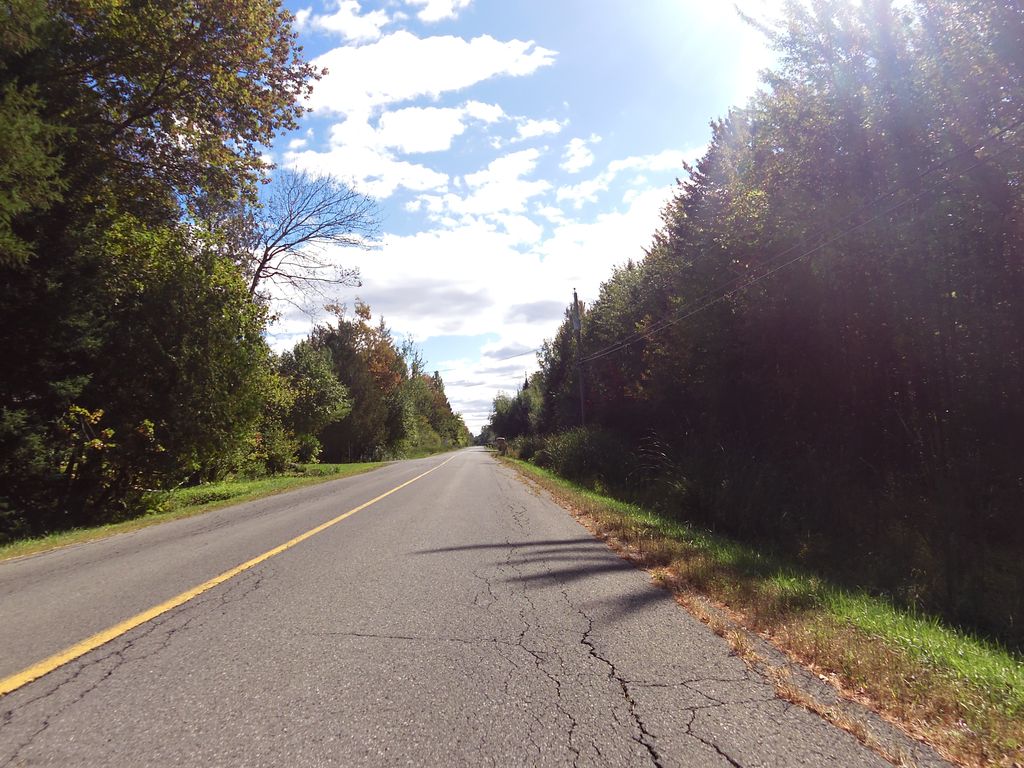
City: ottawa-gatineau